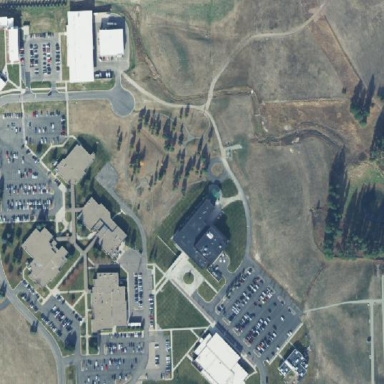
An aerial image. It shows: College.